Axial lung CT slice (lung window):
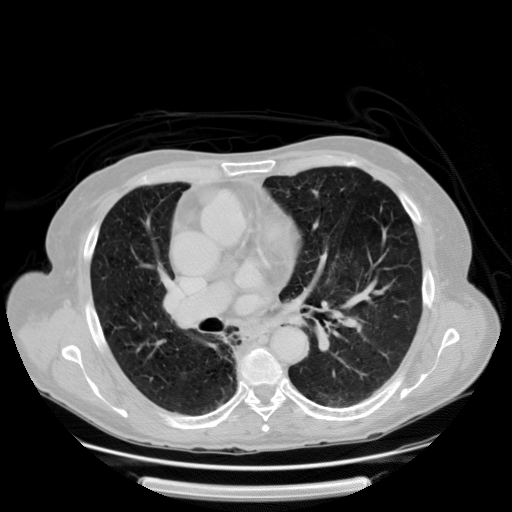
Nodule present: no